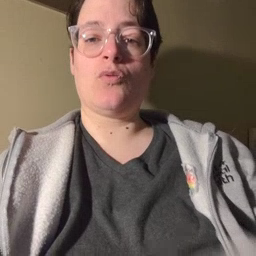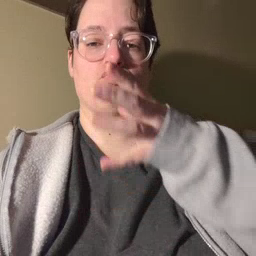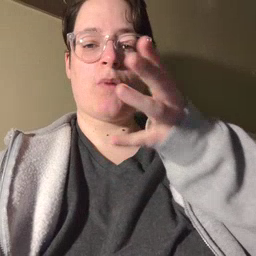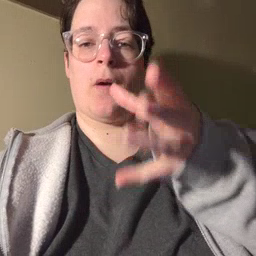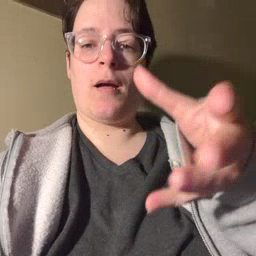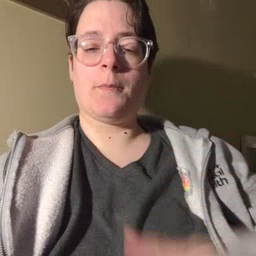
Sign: grandma